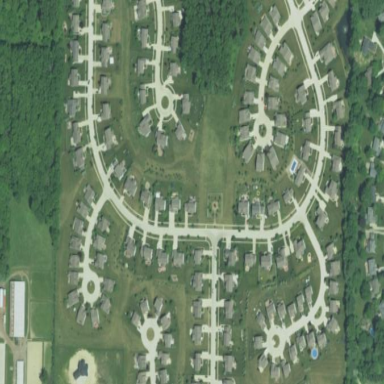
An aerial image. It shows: Neighborhood.